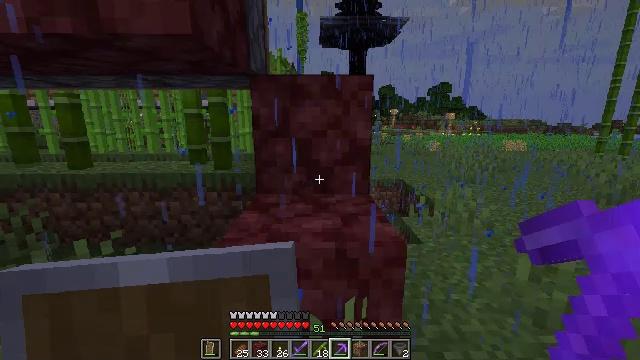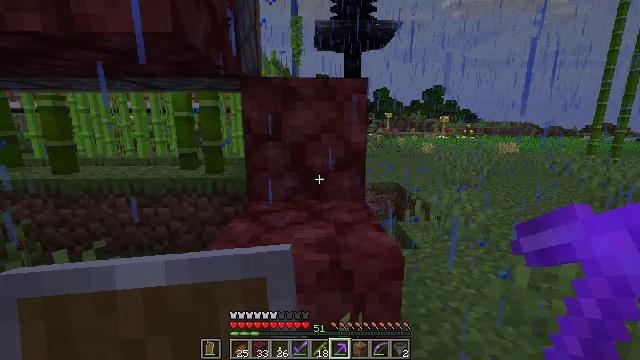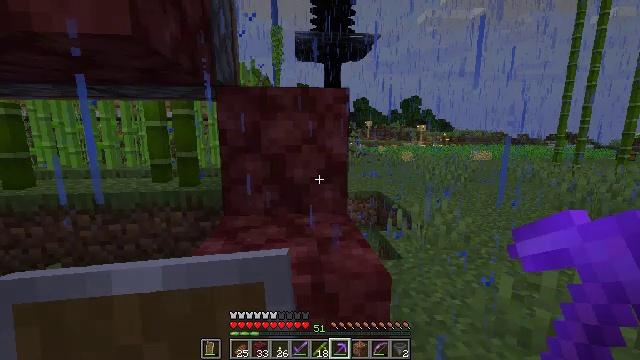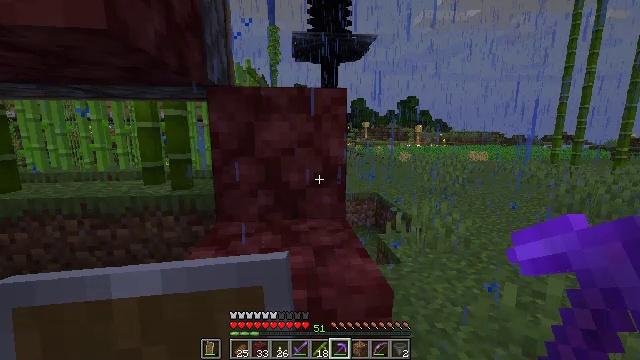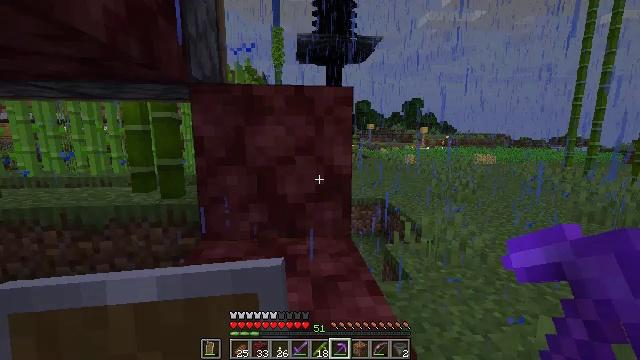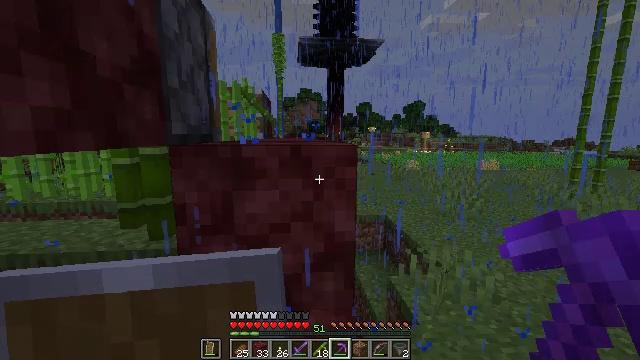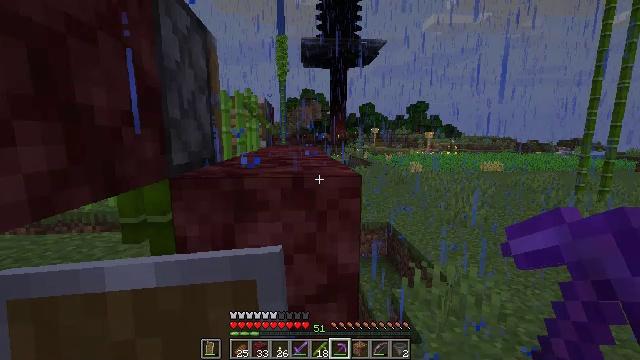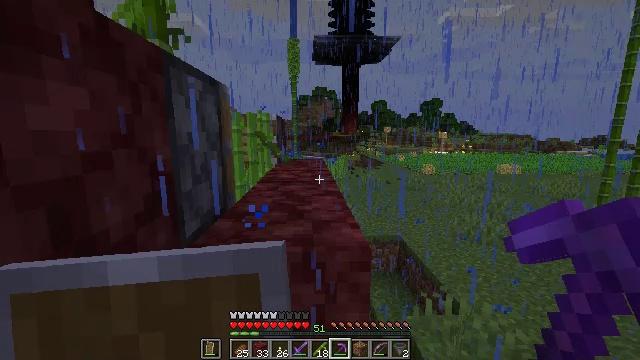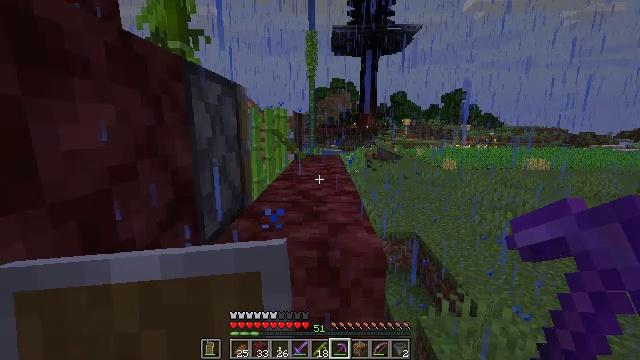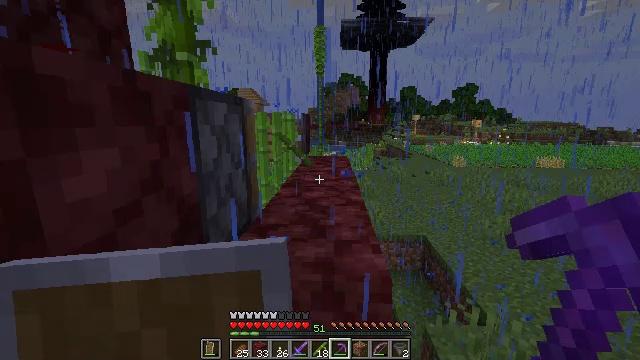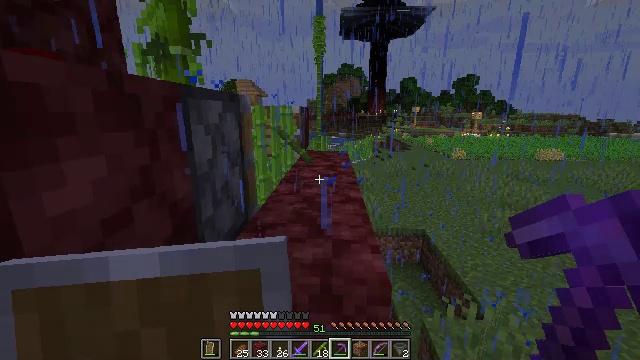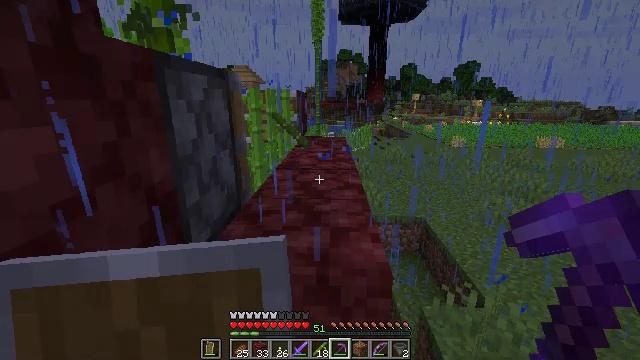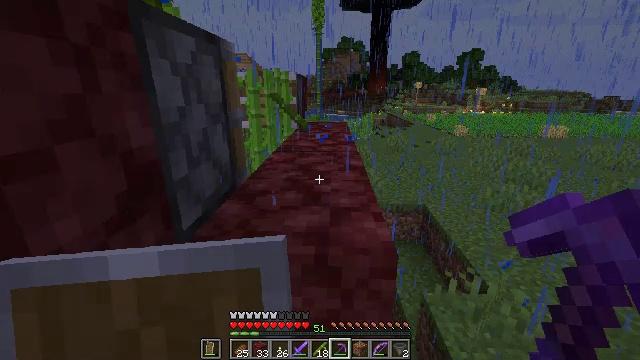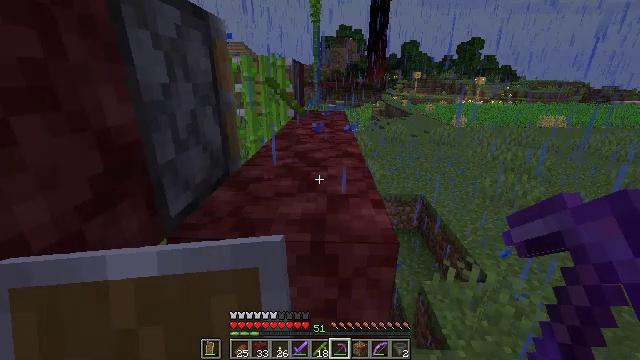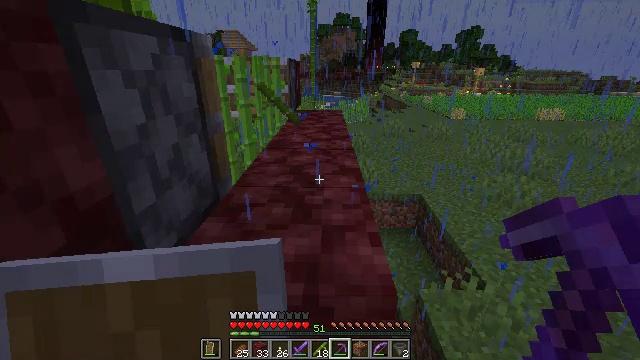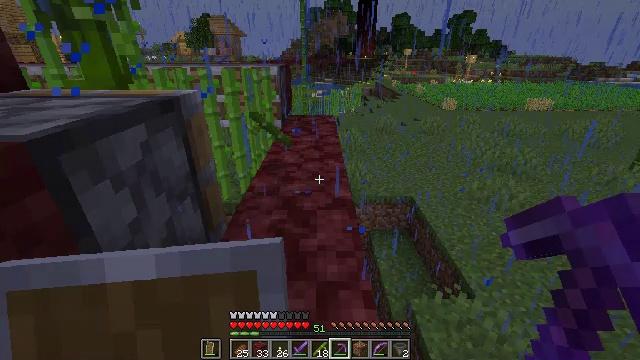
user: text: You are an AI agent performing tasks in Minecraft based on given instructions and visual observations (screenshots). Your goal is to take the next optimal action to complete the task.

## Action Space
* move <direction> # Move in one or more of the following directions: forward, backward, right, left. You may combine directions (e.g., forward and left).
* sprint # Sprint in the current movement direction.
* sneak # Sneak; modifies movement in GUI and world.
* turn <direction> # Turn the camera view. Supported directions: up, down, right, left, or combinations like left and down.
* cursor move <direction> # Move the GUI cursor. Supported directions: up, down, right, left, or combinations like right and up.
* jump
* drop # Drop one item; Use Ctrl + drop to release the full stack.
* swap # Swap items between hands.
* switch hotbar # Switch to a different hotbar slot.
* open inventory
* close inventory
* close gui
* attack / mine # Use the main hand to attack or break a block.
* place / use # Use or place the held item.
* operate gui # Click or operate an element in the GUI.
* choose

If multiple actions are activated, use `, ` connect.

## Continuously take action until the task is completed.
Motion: motion action
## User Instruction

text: Remove a bamboo from the inventory.
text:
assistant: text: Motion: move forward, turn right
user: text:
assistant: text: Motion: move forward, turn right and up
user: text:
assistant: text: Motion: move forward
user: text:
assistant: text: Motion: move forward
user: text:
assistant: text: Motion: move forward, jump
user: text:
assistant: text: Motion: move forward, jump
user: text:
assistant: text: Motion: move forward, turn left, jump
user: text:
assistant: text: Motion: move forward, turn left and down, jump
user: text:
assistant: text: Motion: move forward, turn left and down
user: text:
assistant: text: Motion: move forward, turn down
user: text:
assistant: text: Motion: move forward, turn down
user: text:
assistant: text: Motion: move forward, turn down
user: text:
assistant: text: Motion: move forward, turn down
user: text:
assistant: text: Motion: move forward, turn down, jump
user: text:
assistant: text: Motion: move forward, turn right and down, jump
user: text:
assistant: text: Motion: move forward, turn right and down, jump
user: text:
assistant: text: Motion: move forward, turn down, jump
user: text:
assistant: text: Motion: move forward, turn down, jump
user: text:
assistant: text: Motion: move forward, turn down
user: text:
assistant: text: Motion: move forward, turn down
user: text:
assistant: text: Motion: move forward, turn down
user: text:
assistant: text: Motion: move forward, turn left and down
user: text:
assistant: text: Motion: move forward, turn left and down
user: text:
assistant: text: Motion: move forward, turn left and down
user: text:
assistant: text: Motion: move forward, turn down
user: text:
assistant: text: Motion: move forward, turn left and down
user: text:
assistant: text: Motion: move forward, turn left and down
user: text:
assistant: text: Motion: turn left and down
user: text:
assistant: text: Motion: turn left and down
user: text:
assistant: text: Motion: turn left and down